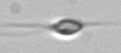
Label: Chrysochromulina